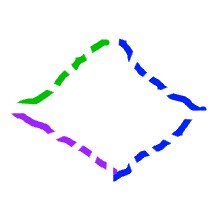
Shape: rhombus